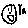
Label: smiley face